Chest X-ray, PA view. Patient: 47 years old, sex M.
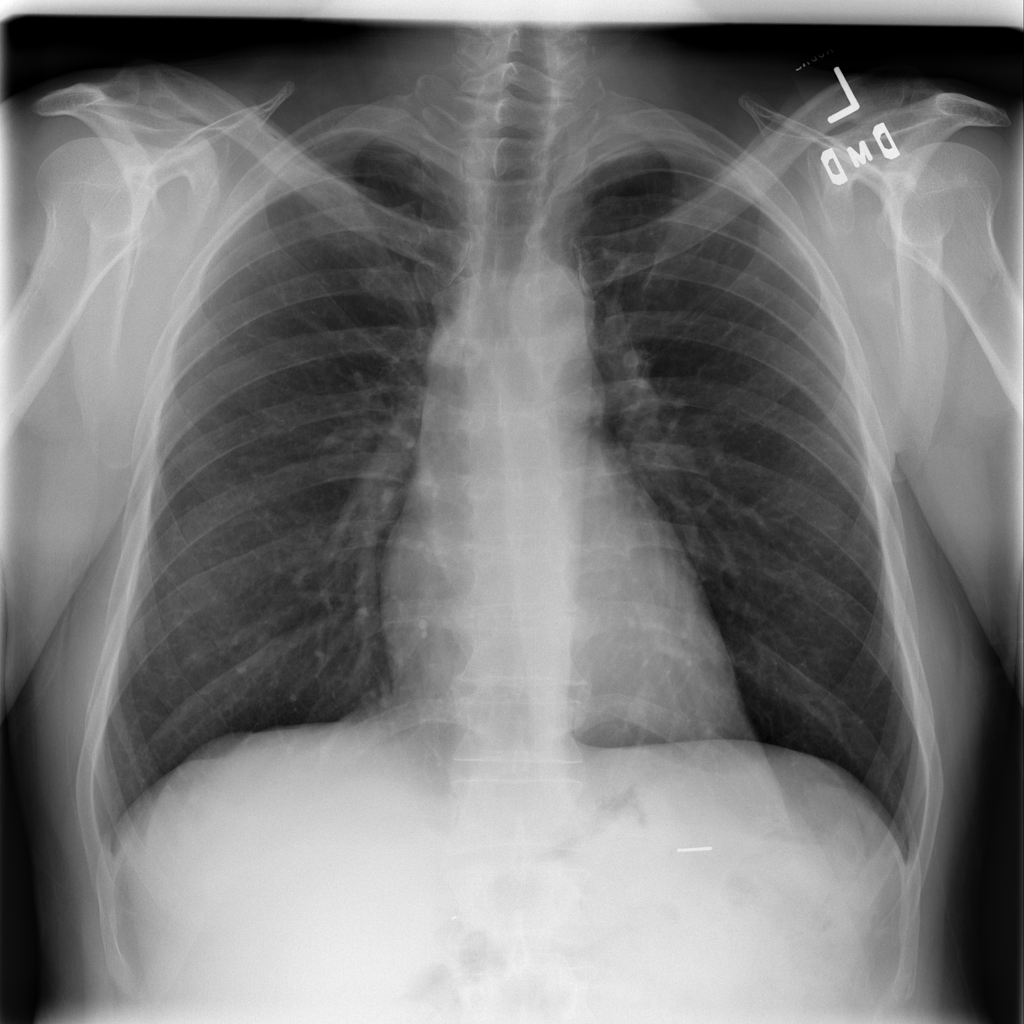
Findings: No Finding